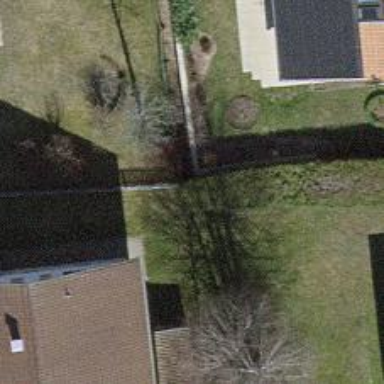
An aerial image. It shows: Fence.